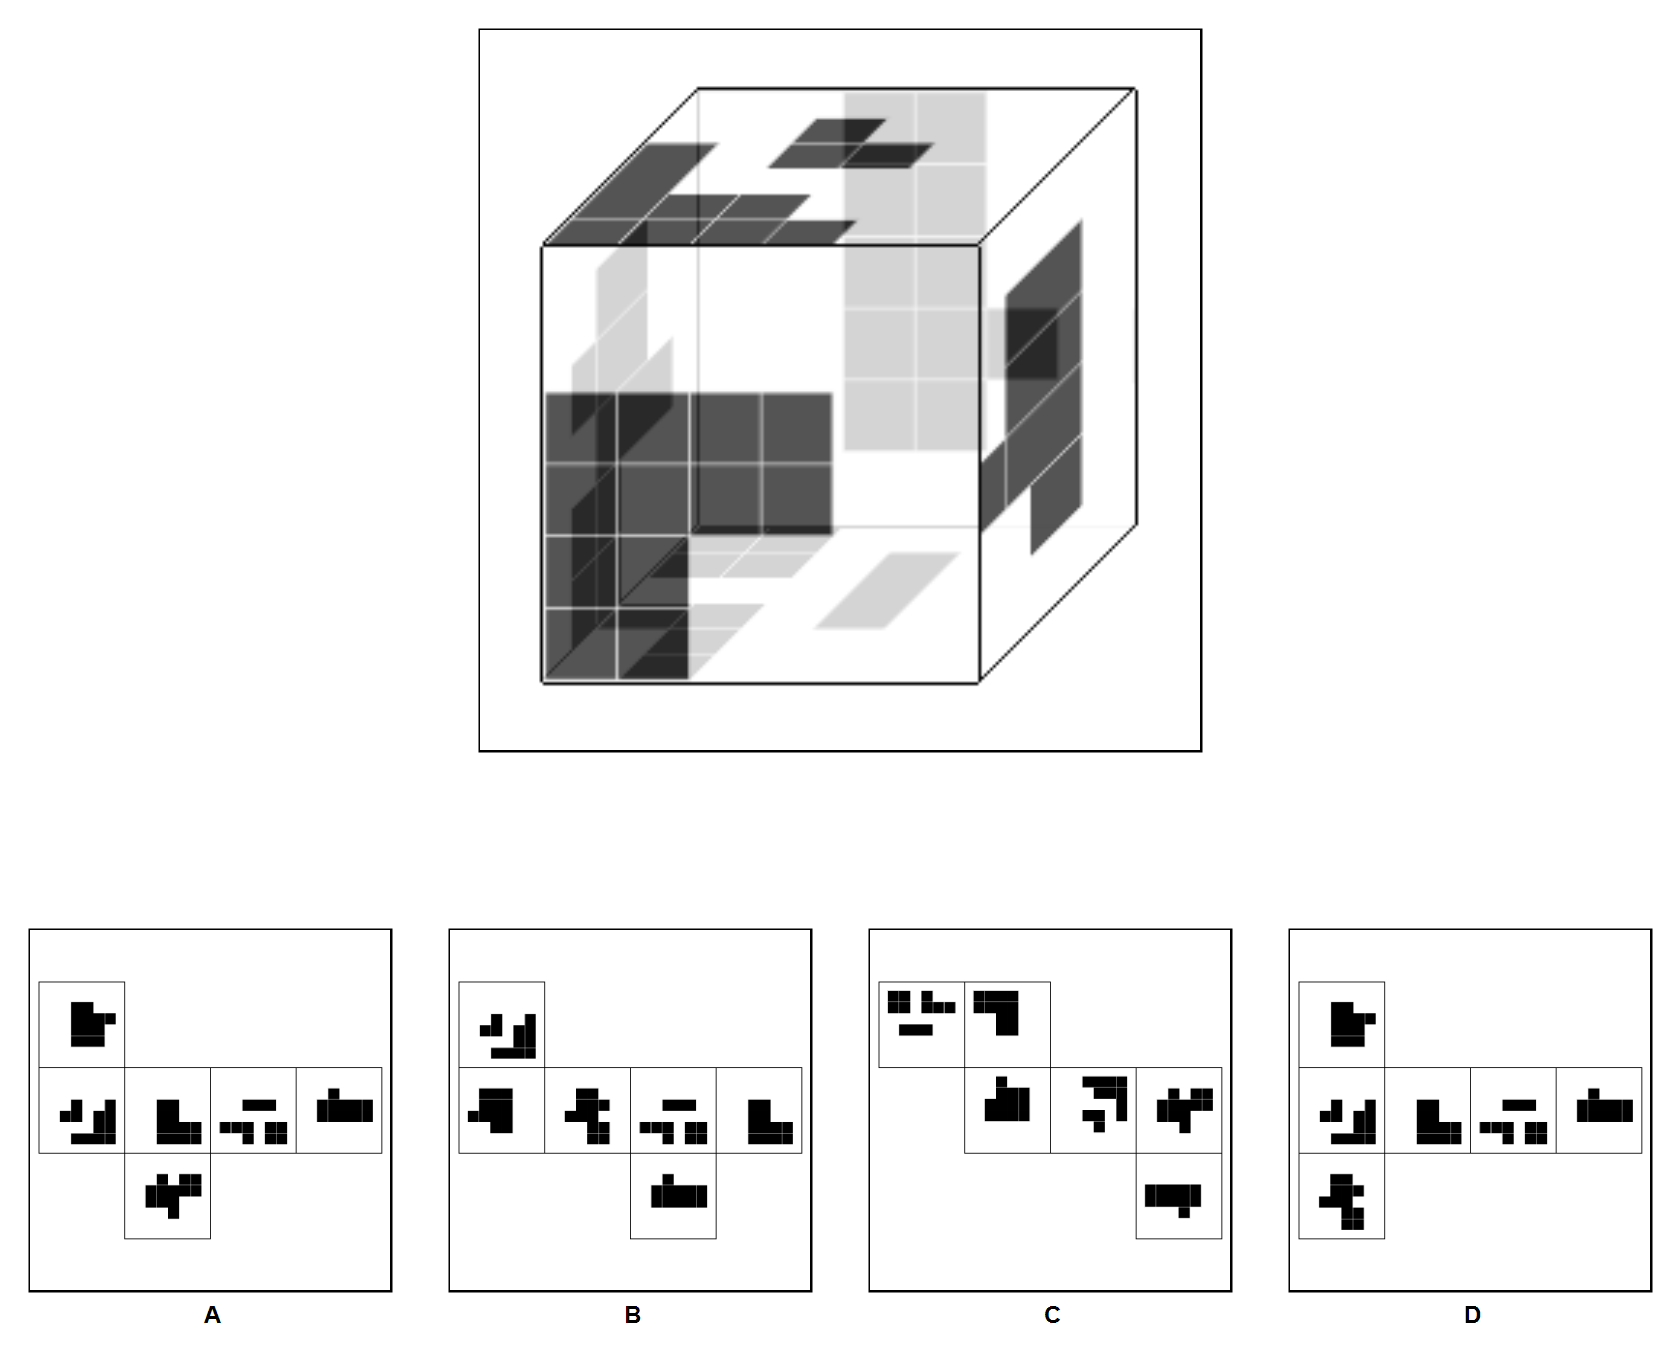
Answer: B